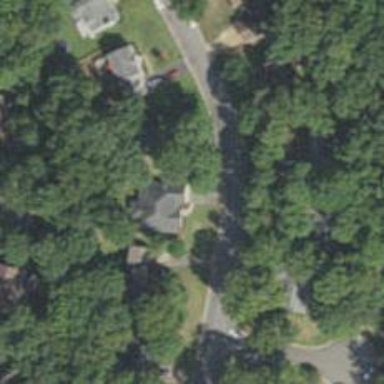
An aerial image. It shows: Driveway.